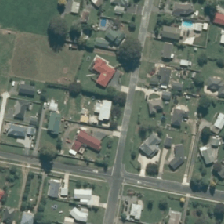
Land cover: urban_build_up